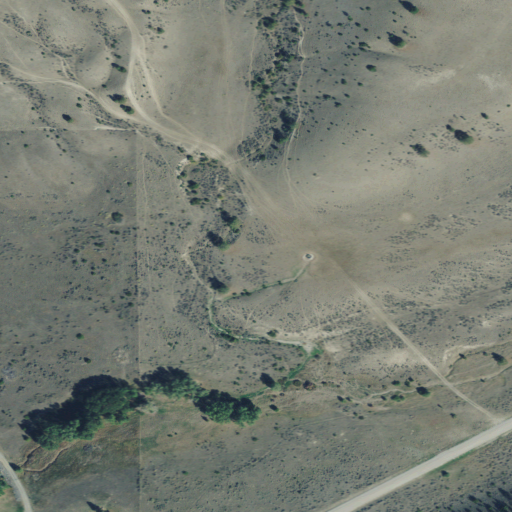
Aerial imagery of valley in Montana named Little Hellgate Gulch containing grassland, shrub, open development, low intensity development, and medium intensity development